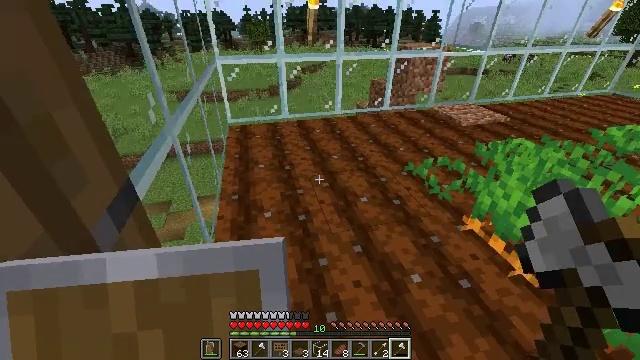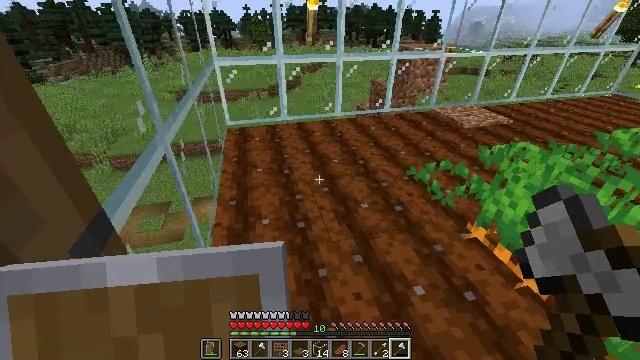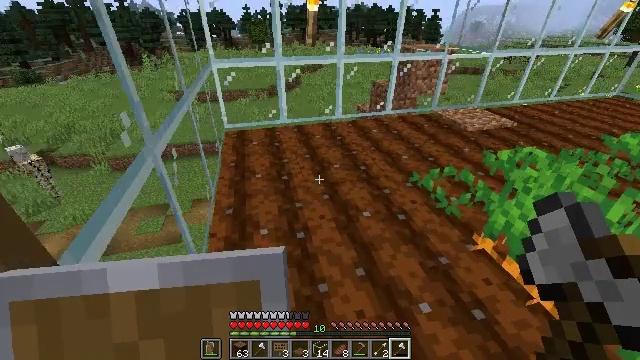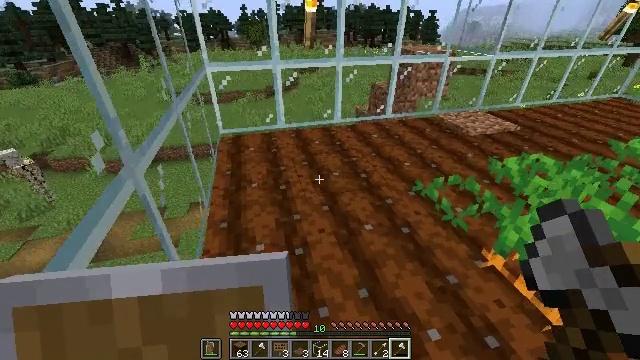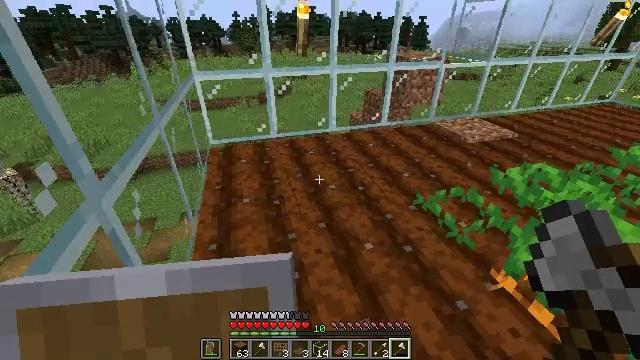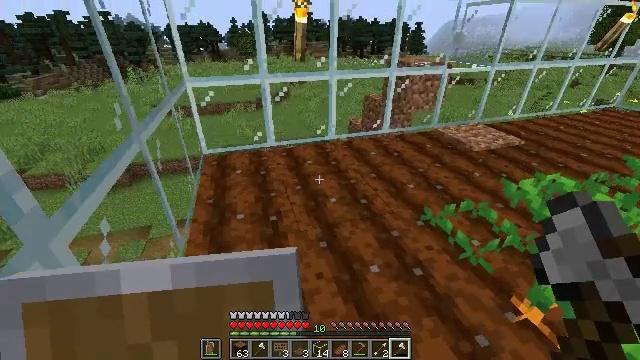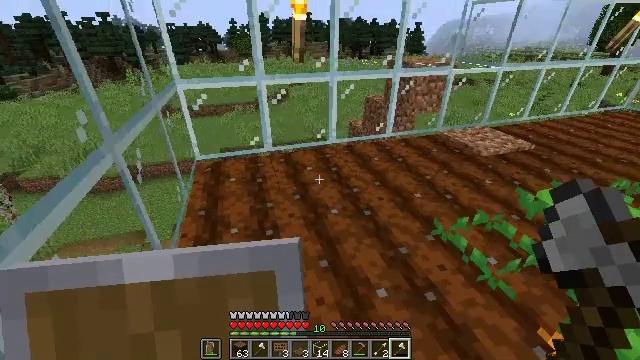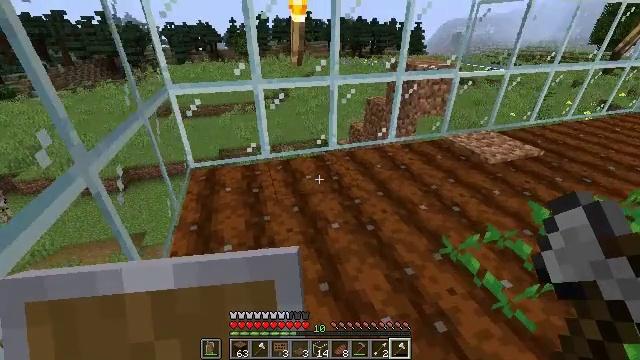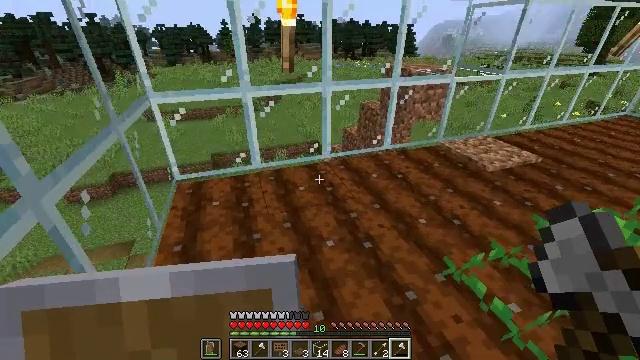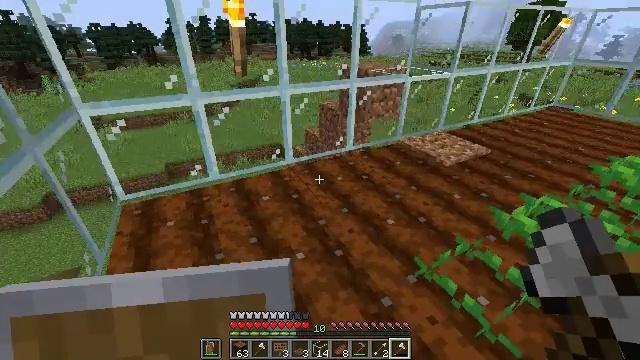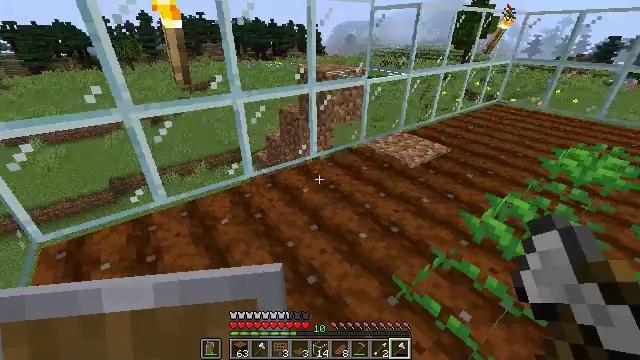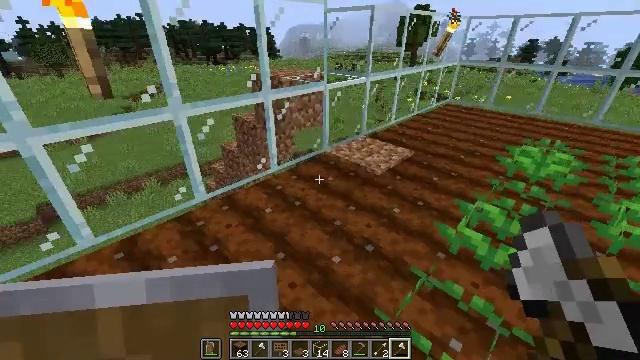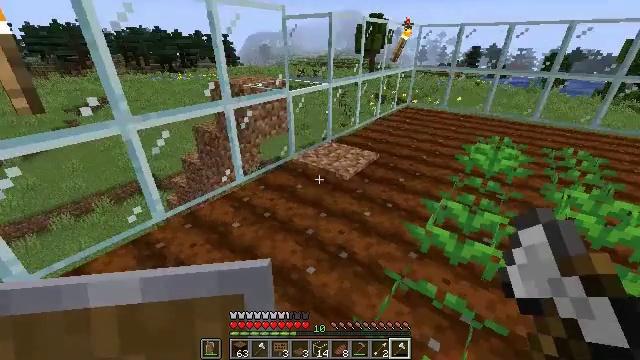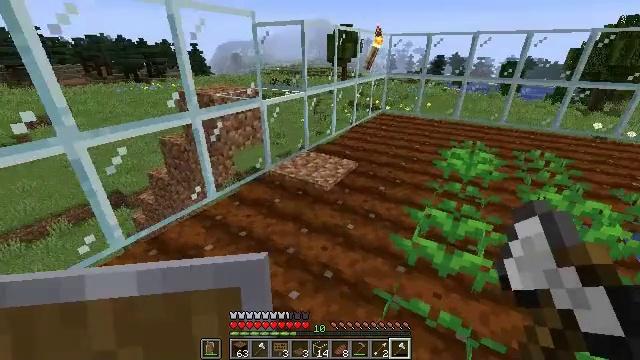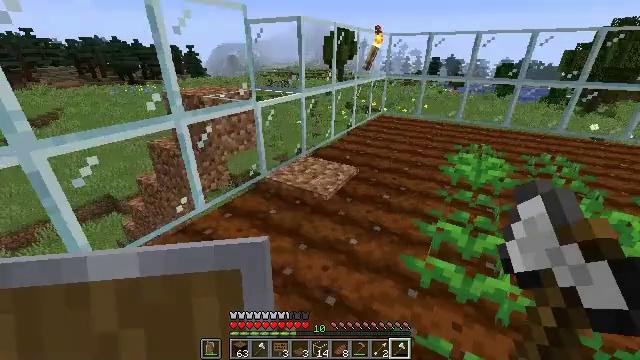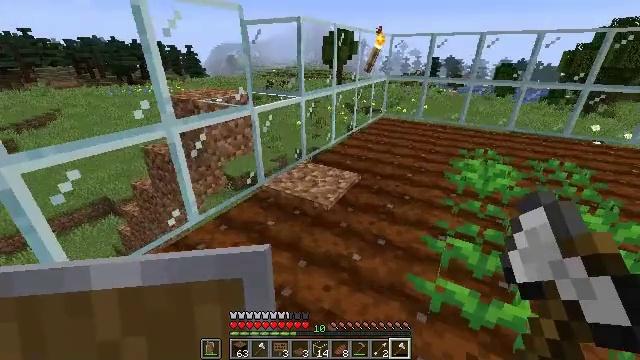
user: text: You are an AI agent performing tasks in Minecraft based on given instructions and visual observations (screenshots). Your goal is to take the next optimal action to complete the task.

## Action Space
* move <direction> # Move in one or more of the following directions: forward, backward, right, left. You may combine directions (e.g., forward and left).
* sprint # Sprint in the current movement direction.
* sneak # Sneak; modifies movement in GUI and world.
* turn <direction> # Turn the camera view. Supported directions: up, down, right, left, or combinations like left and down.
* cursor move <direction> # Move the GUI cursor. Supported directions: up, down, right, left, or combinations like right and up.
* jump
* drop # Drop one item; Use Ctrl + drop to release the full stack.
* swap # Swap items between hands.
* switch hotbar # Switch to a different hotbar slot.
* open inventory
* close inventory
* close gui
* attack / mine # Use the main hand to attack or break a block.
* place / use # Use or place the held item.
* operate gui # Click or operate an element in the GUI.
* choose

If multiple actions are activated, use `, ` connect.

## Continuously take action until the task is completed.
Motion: motion action
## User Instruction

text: Gather carrots from the field.
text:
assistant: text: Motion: move forward
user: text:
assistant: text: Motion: move forward
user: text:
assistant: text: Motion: move forward
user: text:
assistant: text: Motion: move forward, turn right and up
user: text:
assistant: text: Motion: move forward
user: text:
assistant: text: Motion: move forward
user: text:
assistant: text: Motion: move forward
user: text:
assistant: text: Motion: move forward, turn right
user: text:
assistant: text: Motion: move forward, turn right
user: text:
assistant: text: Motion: move forward, turn right
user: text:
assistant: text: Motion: move forward, turn right
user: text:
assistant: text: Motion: move forward, turn right and up
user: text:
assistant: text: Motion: move forward, turn right and up
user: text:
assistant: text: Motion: move forward
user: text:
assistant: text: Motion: move forward
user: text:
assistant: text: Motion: move forward
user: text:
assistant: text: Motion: no_op
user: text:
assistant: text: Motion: no_op
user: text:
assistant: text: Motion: no_op
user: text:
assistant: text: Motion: no_op
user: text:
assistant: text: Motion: no_op
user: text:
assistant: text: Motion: no_op
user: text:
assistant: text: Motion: move forward
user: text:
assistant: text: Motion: move forward
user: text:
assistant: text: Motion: move forward
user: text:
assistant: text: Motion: move forward, turn left
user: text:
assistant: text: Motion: move forward and move right, turn left and down
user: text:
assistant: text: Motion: move forward and move right, turn left
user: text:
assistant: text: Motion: move forward and move right, turn left
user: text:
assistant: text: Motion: turn left